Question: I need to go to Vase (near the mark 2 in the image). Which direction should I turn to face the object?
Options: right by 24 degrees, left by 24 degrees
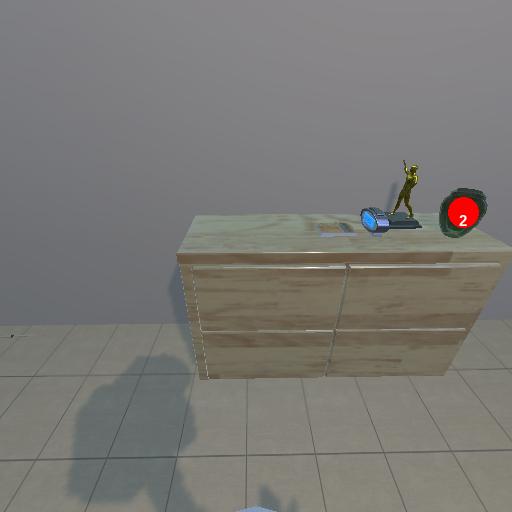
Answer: right by 24 degrees